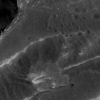
Atmospheric dust classification: not_dusty